Interaction volume radius: 5 \u00c5
Interaction volume height: 25 \u00c5
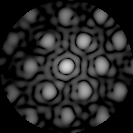
Disorder parameter: 0.2802